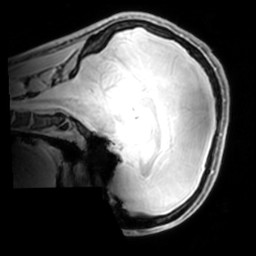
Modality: PDw
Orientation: sagittal
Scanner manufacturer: philips
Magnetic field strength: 7 T
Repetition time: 0.008 s
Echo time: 0.001974 s